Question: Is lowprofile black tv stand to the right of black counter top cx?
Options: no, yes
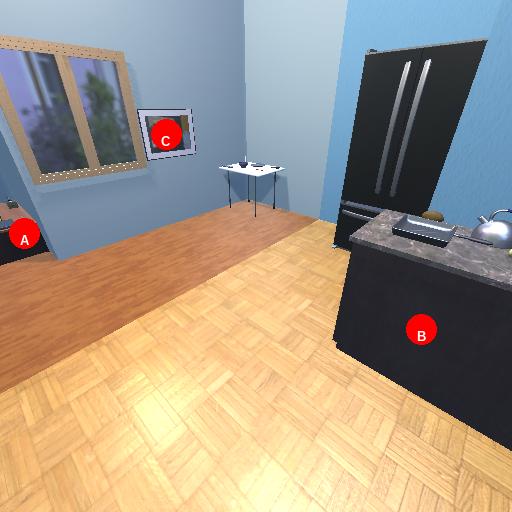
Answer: no